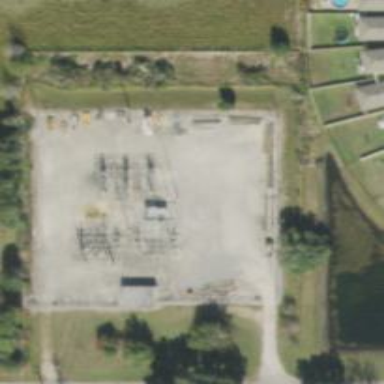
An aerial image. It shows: Outdoor distribution level power substation.